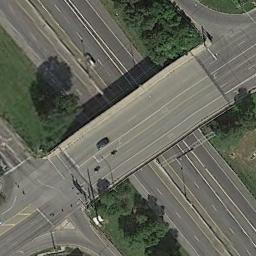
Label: overpass